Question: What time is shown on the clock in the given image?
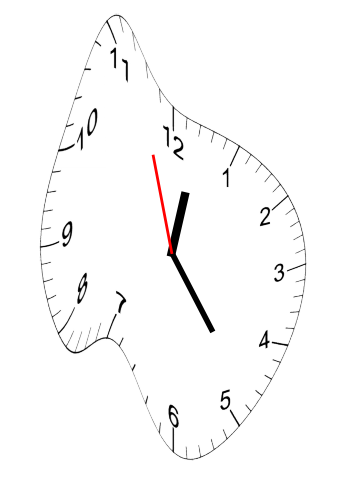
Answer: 12:23:57